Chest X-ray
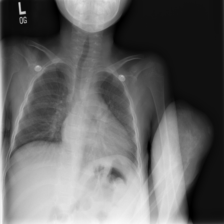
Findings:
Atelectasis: negative
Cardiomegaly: positive
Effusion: positive
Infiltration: negative
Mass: negative
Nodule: negative
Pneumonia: negative
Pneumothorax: negative
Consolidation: negative
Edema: negative
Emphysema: negative
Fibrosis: negative
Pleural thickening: negative
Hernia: negative